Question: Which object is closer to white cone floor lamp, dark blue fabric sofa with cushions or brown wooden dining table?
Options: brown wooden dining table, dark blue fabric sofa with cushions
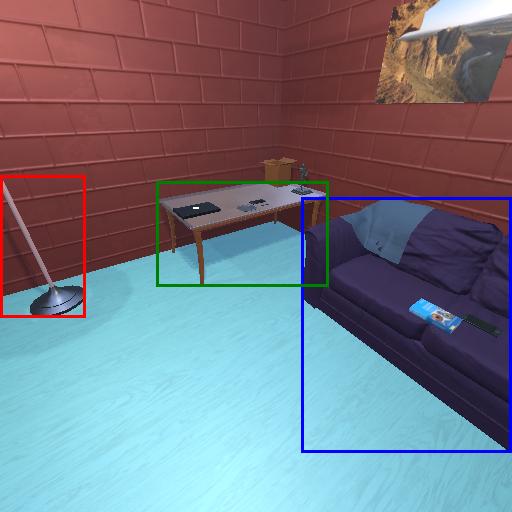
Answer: brown wooden dining table